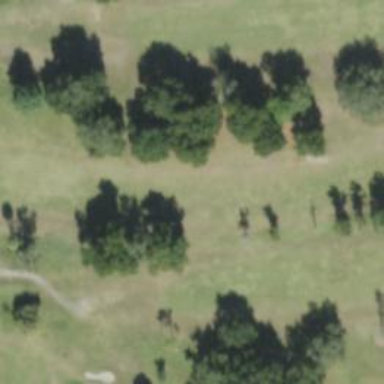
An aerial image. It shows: View of golf hole.